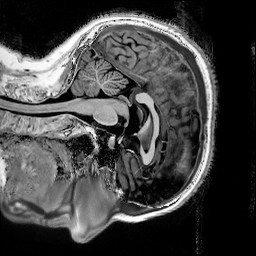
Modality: T1w
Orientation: sagittal
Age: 63
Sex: female
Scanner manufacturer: siemens
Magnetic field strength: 3 T
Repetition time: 5 s
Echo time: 0.00298 s